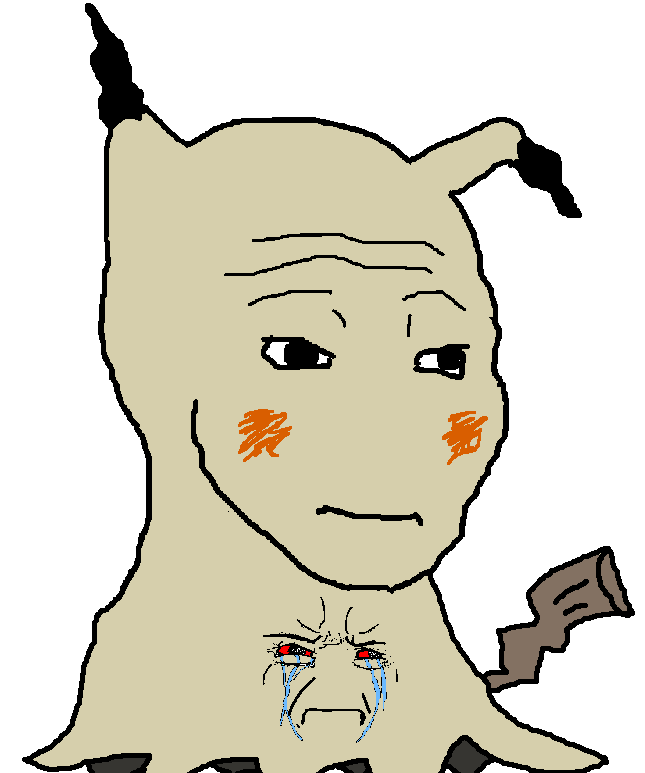
Label: 5_Crying_Wojak